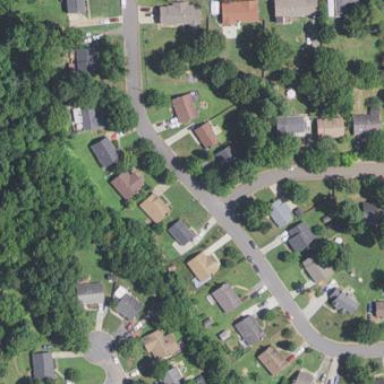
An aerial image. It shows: This residential area consists of single-family homes.